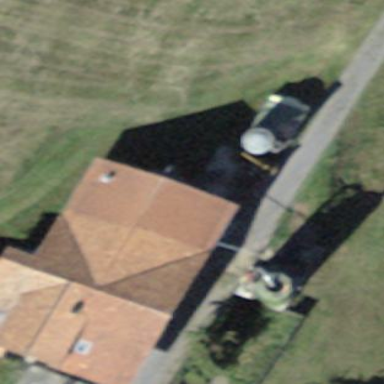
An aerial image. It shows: Farm building.